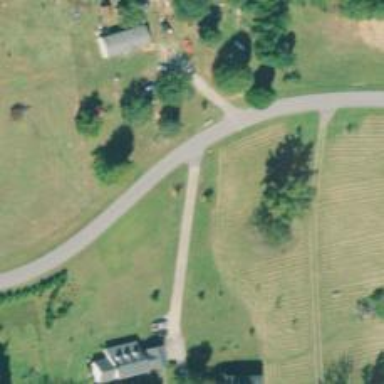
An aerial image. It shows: Driveway.